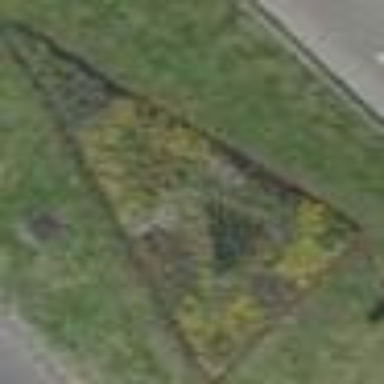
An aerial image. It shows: Flowerbed that is used for landscaping or gardening purposes.